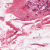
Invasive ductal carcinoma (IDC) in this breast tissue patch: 0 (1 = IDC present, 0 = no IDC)